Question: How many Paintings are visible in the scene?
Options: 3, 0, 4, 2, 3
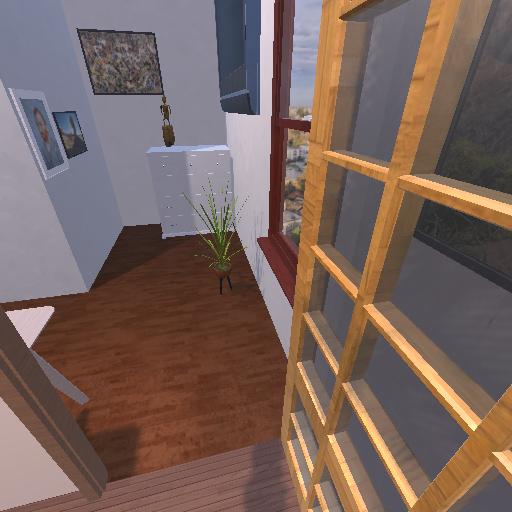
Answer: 3